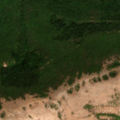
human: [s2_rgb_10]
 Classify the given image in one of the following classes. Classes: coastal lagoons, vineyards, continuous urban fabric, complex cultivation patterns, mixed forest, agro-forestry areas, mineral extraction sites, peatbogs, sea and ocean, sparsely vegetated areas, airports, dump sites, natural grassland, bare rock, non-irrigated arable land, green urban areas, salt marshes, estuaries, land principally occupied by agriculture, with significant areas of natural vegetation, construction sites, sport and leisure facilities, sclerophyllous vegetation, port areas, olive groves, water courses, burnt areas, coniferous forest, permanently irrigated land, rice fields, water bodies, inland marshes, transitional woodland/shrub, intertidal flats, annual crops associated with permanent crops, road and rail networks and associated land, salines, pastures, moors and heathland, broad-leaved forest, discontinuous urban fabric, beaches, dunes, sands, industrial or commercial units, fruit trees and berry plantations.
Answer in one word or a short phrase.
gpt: land principally occupied by agriculture, with significant areas of natural vegetation, broad-leaved forest, mixed forest, transitional woodland/shrub, sparsely vegetated areas